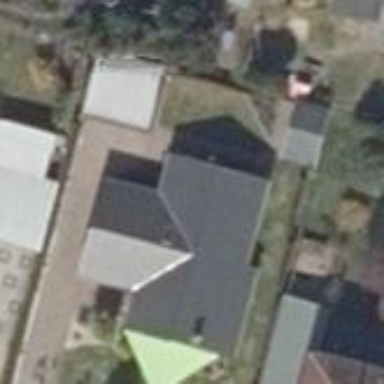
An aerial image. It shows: Detached building with gabled roof.